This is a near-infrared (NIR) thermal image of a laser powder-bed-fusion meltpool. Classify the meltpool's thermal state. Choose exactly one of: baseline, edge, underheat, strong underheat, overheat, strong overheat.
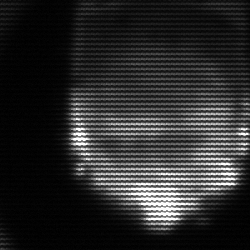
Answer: edge